Current action and preconditions to check: path_clear

Your task: For each precondition in the list above, predict whether it will hold at this action.

Consider the current scene as observed from the mobile robot's camera, and analyze the predicted future states of all dynamic agents (e.g., people, animals, vehicles, or any moving entities) within the NEXT SECOND.

IMPORTANT: Only answer "very likely" if you are absolutely certain—based on strong, clear evidence—that a dynamic agent will violate the precondition in the predicted future state. Do NOT answer "very likely" for unlikely, ambiguous, or low-probability risks.

Ask yourself for each precondition: Is there a high probability, with clear and convincing evidence, that the predicted future states of any dynamic agent will interfere with the predicted future state of the currently executing action within the NEXT SECOND, causing that precondition to fail?

Assess the risk level based on these predictions. Use "likely" or "very likely" if motions create a clear risk of interference.

Use "neutral" or "improbable" if agents are nearby but their predicted paths are clearly diverging or non-conflicting.

Failure Risk Categories: "very improbable", "improbable", "neutral", "likely", "very likely"

Answer Format: Output ONLY the probability_of_failure value from these categories: "very improbable", "improbable", "neutral", "likely", "very likely"

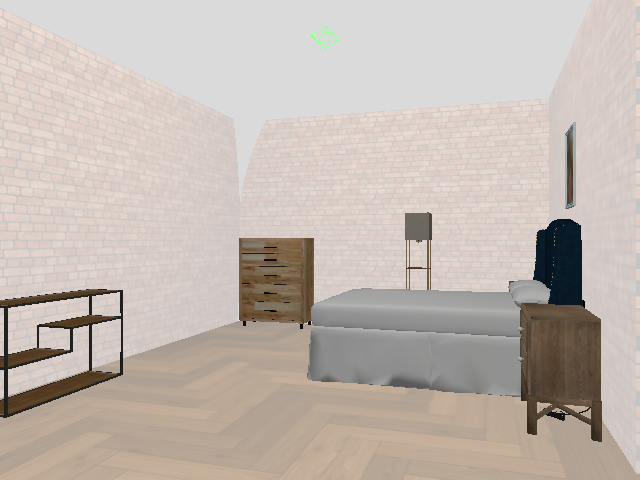

Answer: very improbable